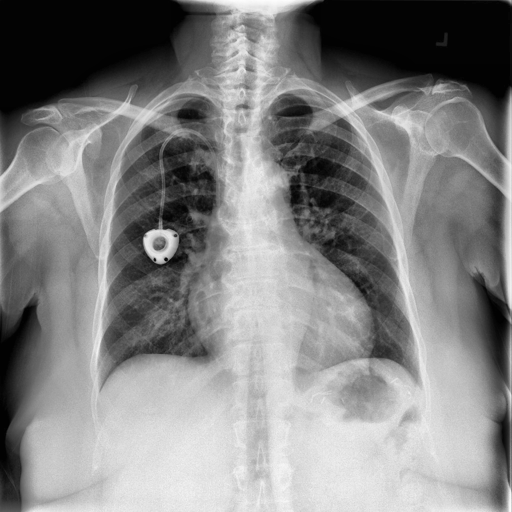
Finding: NORMAL